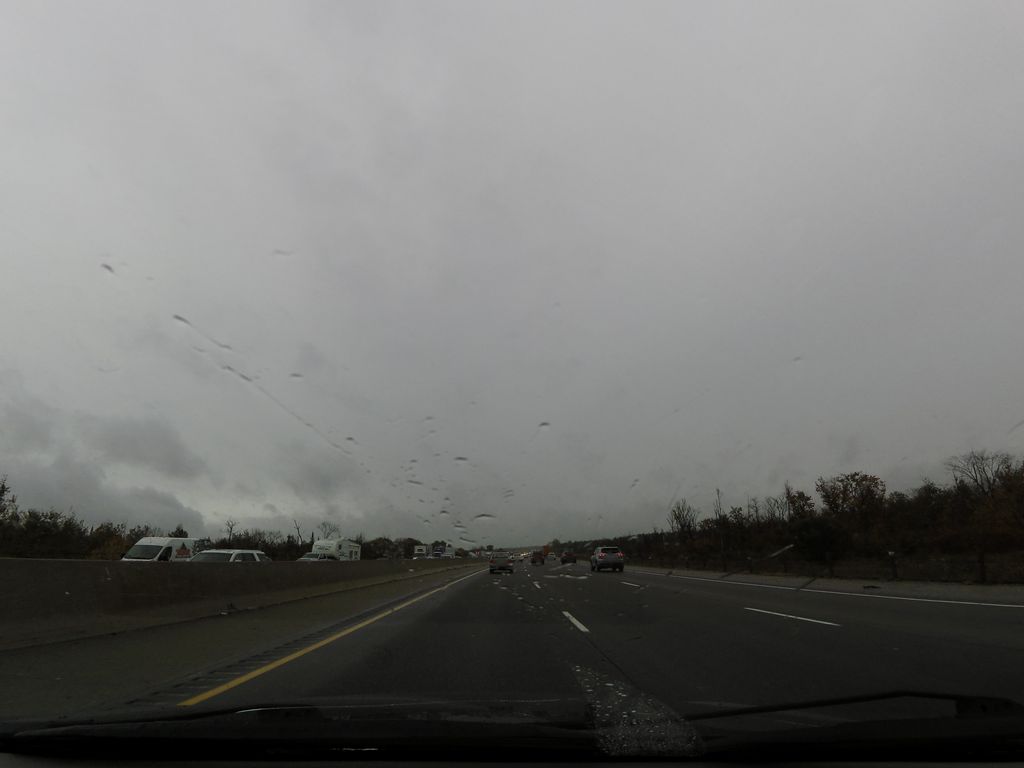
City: kitchener-waterloo